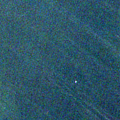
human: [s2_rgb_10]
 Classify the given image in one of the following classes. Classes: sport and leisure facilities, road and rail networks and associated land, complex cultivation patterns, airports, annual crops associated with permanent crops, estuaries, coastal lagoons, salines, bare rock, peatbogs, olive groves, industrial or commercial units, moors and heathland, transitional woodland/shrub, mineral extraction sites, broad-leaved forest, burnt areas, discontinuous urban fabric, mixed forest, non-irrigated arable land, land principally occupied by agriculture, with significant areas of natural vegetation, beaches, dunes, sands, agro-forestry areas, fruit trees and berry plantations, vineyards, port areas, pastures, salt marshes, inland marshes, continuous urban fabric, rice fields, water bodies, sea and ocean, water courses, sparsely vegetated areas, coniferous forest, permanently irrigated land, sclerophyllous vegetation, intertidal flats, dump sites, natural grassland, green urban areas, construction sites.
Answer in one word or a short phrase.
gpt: coastal lagoons